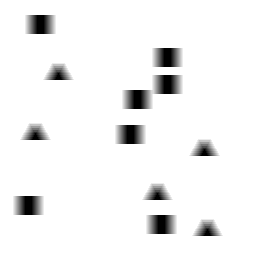
Squares: 7
Triangles: 5
Stars: 0
Total shapes: 12